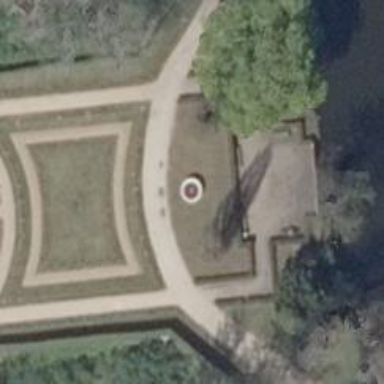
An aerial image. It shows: Beautiful fountain.